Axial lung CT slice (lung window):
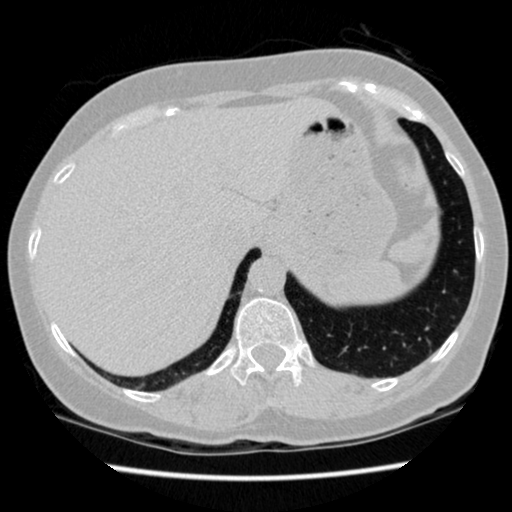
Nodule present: no